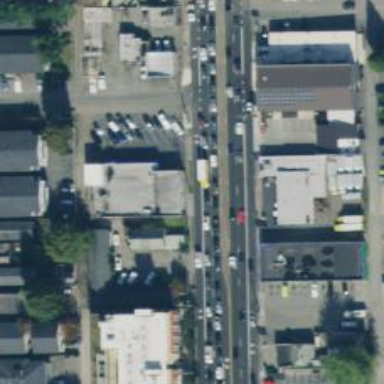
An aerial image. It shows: Primary highway with separate asphalt sidewalk.